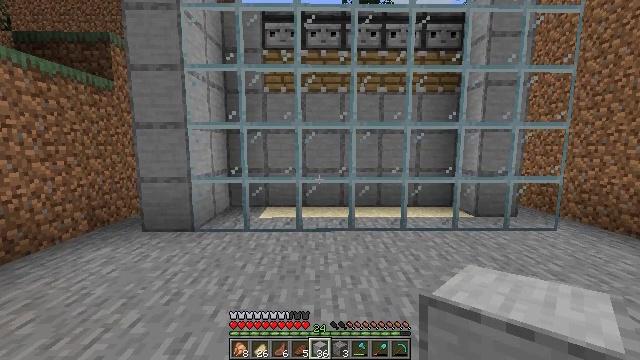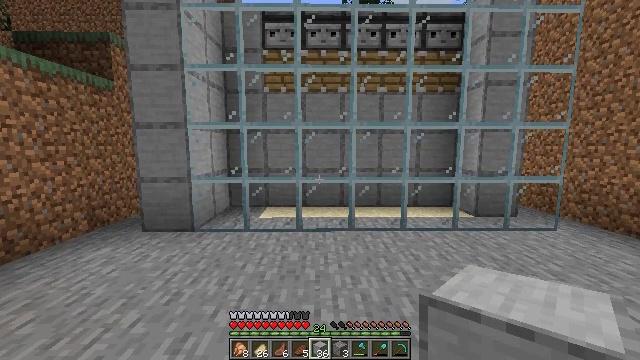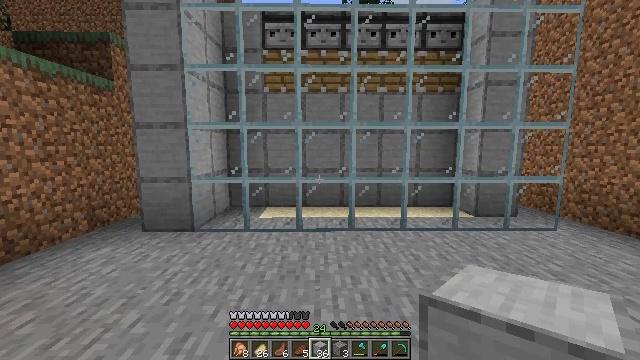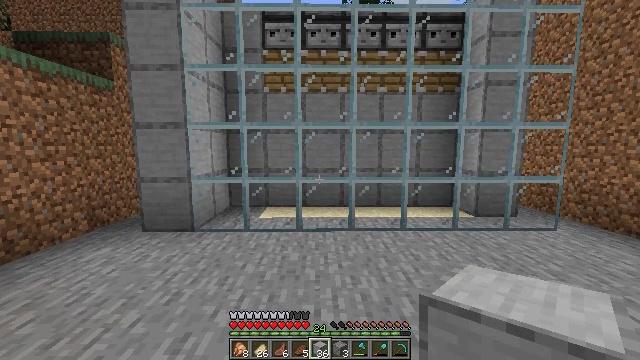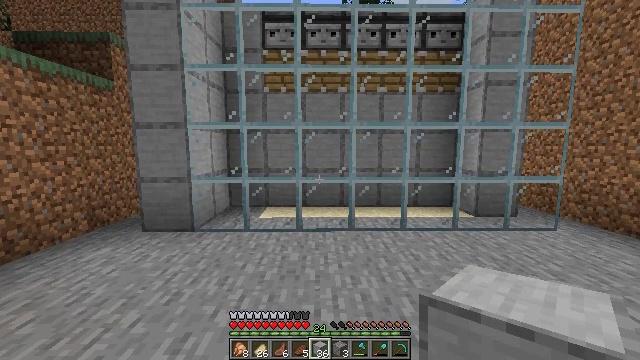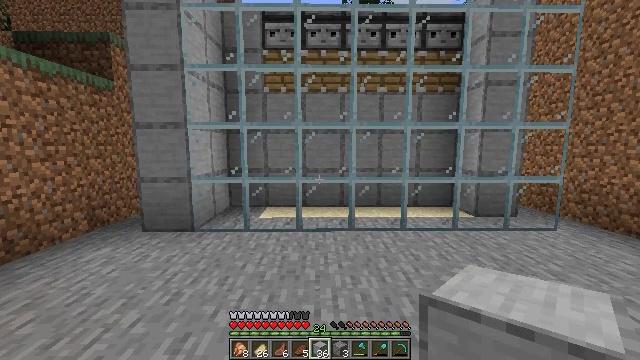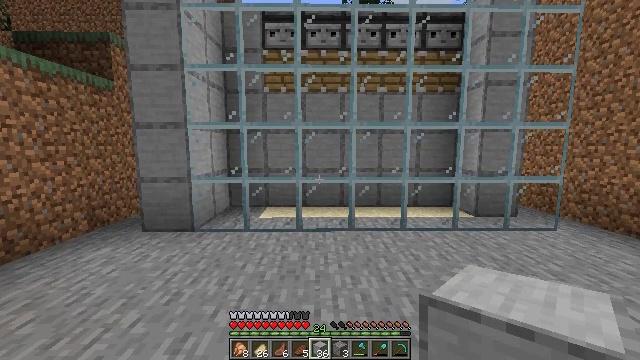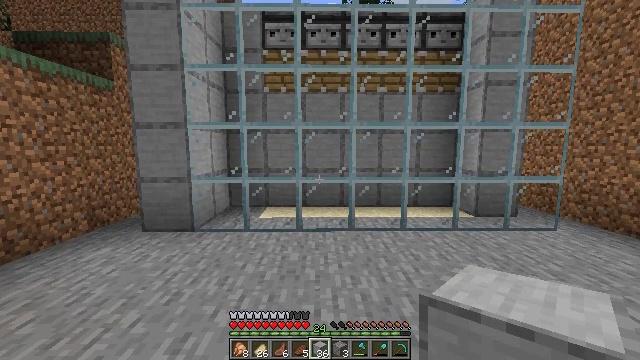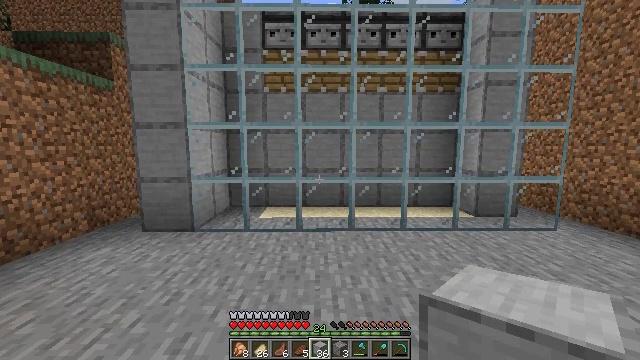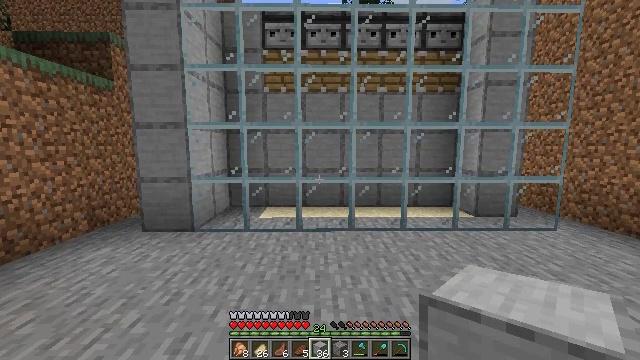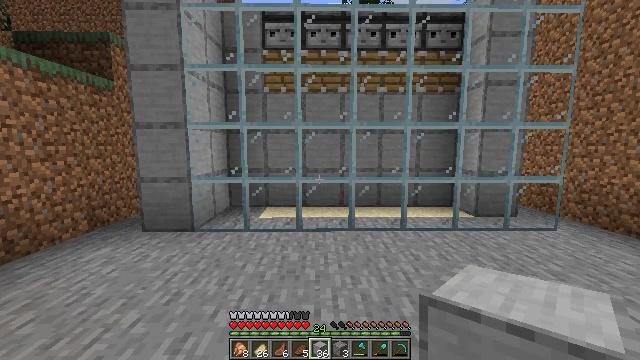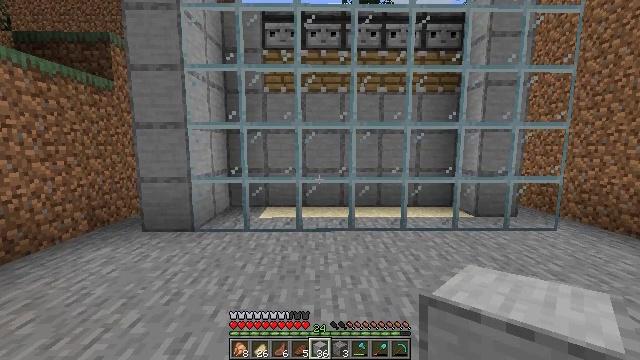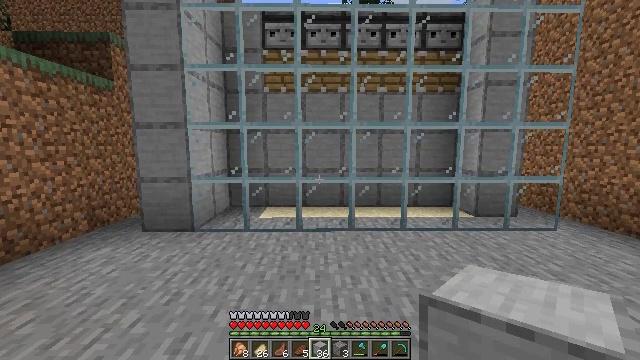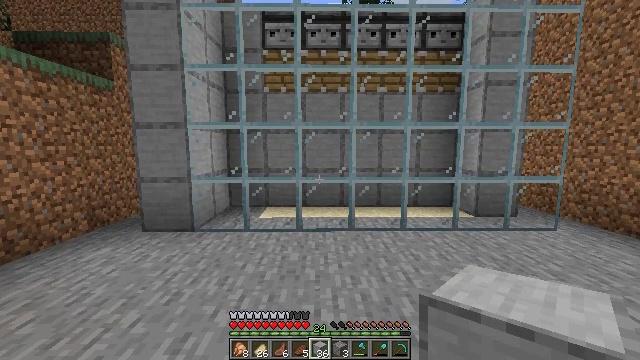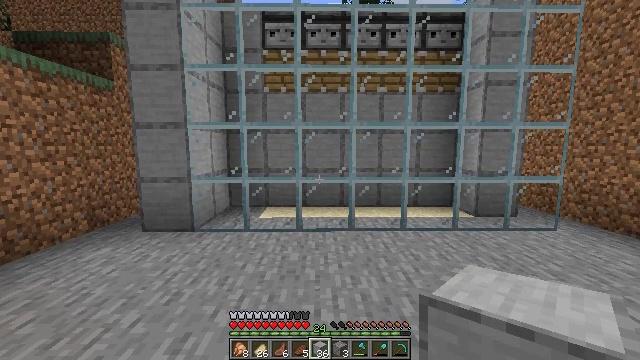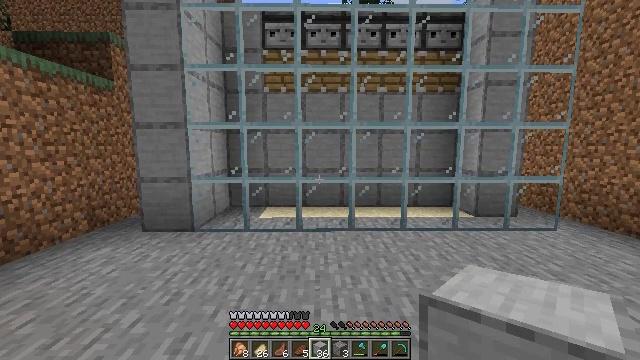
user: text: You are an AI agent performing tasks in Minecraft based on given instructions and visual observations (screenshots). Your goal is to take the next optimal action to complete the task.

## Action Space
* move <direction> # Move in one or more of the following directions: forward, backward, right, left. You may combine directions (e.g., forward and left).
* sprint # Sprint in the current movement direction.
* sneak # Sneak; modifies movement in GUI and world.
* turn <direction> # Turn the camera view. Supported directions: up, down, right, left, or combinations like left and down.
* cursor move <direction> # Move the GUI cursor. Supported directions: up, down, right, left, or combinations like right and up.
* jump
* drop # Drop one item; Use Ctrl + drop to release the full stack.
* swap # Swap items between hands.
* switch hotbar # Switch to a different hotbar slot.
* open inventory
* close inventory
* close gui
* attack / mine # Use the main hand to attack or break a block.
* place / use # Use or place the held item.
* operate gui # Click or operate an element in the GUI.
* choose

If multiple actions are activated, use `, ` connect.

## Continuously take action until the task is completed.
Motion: motion action
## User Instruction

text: Dig and collect smooth stone.
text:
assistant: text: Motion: no_op
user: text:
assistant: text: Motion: no_op
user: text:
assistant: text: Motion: no_op
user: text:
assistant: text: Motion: no_op
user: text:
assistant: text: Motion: no_op
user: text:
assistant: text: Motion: no_op
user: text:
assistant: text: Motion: no_op
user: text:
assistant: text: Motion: no_op
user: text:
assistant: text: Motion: no_op
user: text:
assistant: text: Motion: no_op
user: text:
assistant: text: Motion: no_op
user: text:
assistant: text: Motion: no_op
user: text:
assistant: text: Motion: no_op
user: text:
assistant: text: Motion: no_op
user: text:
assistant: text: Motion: no_op
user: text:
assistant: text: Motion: no_op
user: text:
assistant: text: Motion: no_op
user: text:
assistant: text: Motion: no_op
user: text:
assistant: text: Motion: no_op
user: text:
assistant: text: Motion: no_op
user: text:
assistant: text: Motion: no_op
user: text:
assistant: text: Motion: no_op
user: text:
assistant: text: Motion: no_op
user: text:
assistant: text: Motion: no_op
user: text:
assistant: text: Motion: no_op
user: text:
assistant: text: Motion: no_op
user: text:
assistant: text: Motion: no_op
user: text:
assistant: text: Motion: no_op
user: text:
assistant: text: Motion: no_op
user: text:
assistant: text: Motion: no_op